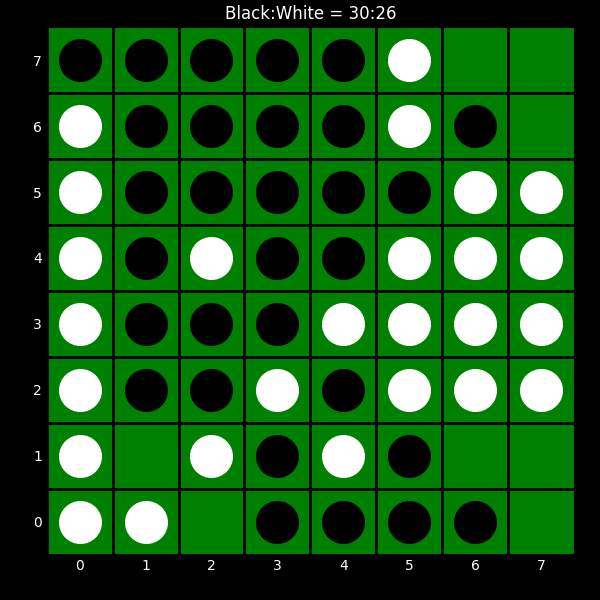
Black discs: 30
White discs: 26